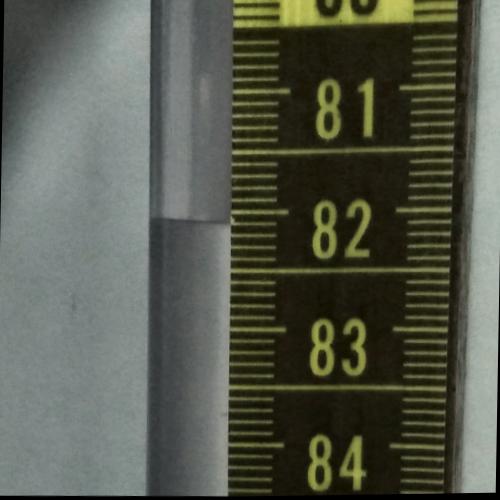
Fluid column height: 82.1 cm